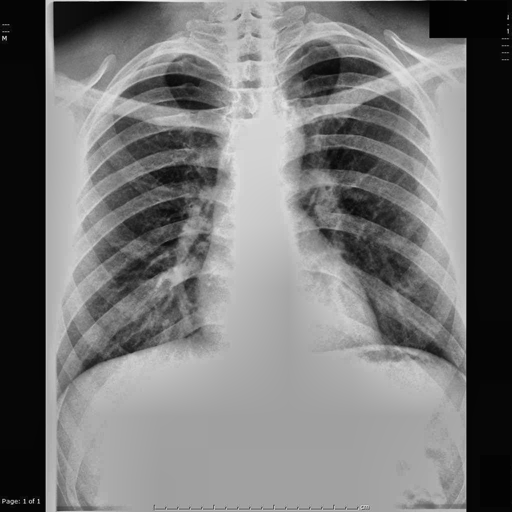
Finding: TUBERCULOSIS